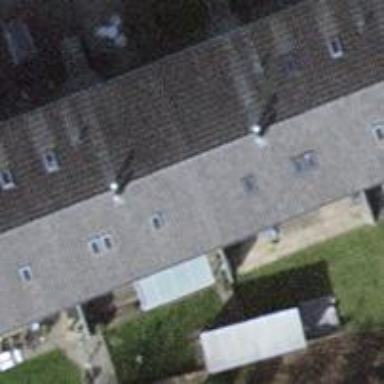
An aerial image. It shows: Terrace building.